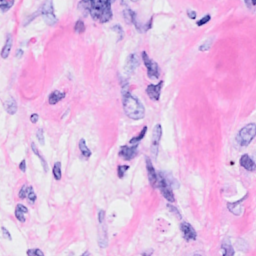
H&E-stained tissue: Breast